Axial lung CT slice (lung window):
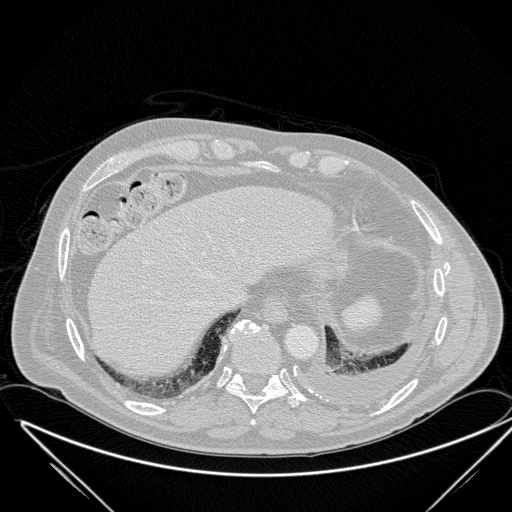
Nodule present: no